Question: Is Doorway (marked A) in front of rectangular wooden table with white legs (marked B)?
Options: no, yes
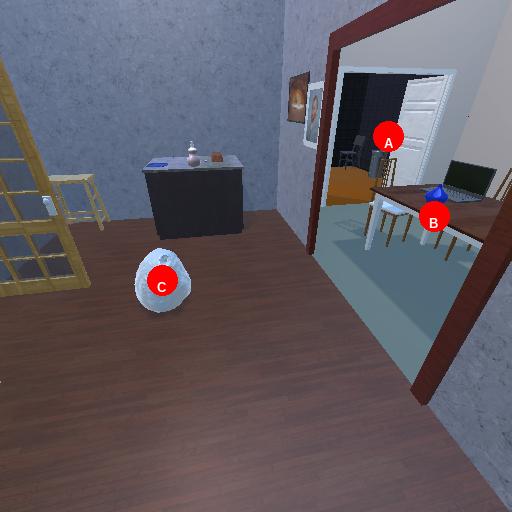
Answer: no